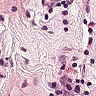
Metastatic tissue present: no